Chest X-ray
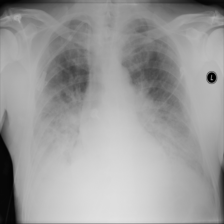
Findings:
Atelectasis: negative
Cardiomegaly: negative
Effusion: negative
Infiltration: negative
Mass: negative
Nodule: negative
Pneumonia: negative
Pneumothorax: negative
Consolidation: negative
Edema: negative
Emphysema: negative
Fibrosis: negative
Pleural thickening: negative
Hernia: negative